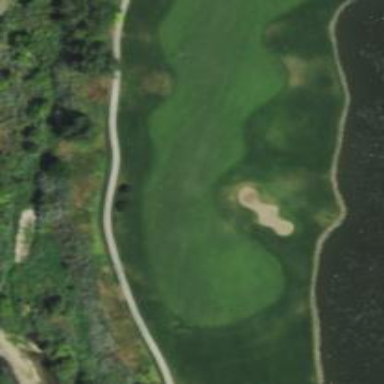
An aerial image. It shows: View of golf hole.